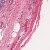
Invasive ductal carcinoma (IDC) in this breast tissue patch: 1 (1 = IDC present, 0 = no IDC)